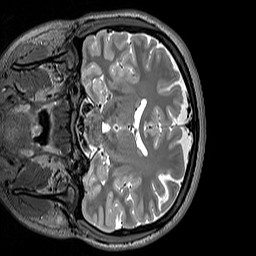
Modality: T2w
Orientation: coronal
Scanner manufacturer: siemens
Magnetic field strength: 3 T
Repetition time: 3.2 s
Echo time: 0.406 s